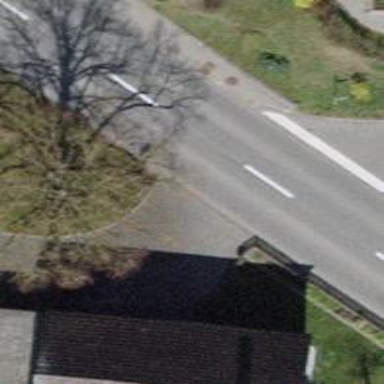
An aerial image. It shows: Public transport stop position.